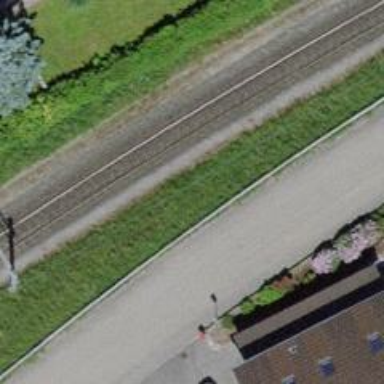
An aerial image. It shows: Smooth asphalt road in residential area.